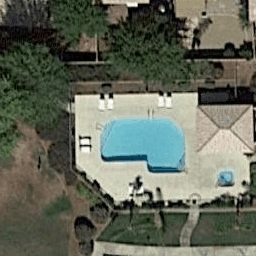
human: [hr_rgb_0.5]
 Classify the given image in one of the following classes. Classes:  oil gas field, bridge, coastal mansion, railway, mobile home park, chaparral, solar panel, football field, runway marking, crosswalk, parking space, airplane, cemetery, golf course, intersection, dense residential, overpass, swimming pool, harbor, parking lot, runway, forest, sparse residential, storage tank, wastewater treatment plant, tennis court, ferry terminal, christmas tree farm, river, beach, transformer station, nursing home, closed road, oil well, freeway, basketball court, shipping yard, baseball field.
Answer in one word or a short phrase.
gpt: swimming pool